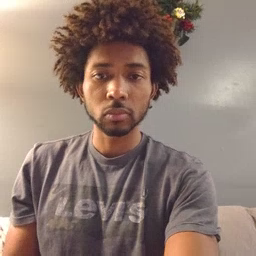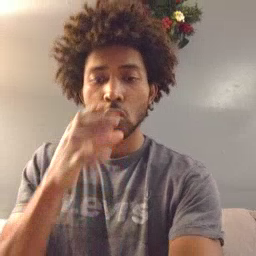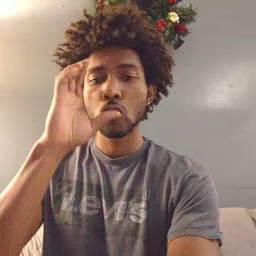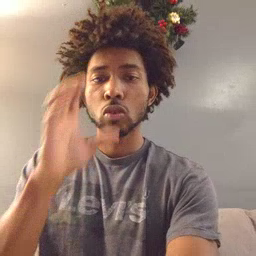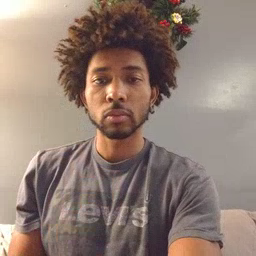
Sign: drink